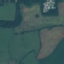
Land use / land cover: Pasture